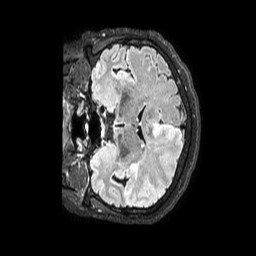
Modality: FLAIR
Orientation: coronal
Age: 55
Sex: female
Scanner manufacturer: philips
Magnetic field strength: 3 T
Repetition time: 4.8 s
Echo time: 0.34 s